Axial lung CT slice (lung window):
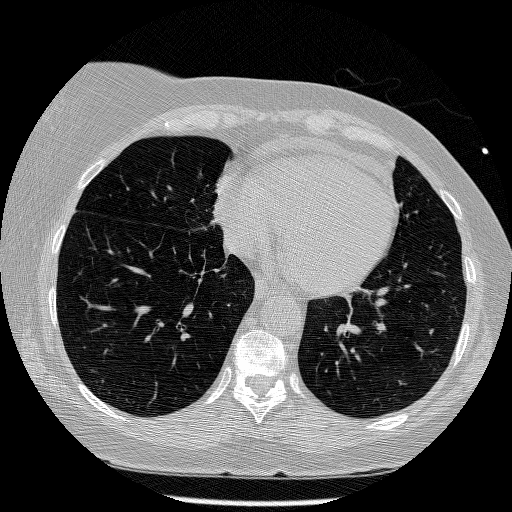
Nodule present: no